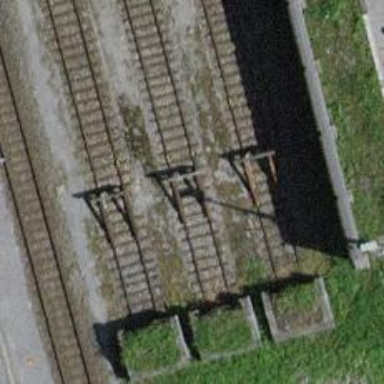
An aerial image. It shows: Railway buffer stop.